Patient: sex M, age 43
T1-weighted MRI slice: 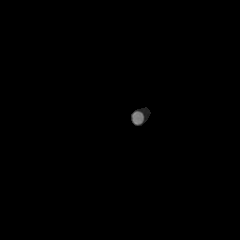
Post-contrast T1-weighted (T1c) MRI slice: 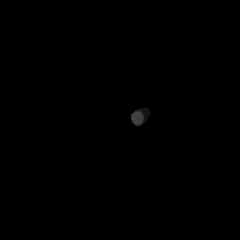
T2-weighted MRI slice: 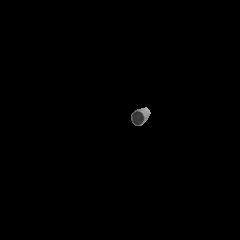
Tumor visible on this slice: no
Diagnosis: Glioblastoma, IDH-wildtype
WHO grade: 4